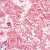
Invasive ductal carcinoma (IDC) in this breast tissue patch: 0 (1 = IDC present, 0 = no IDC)